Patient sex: F
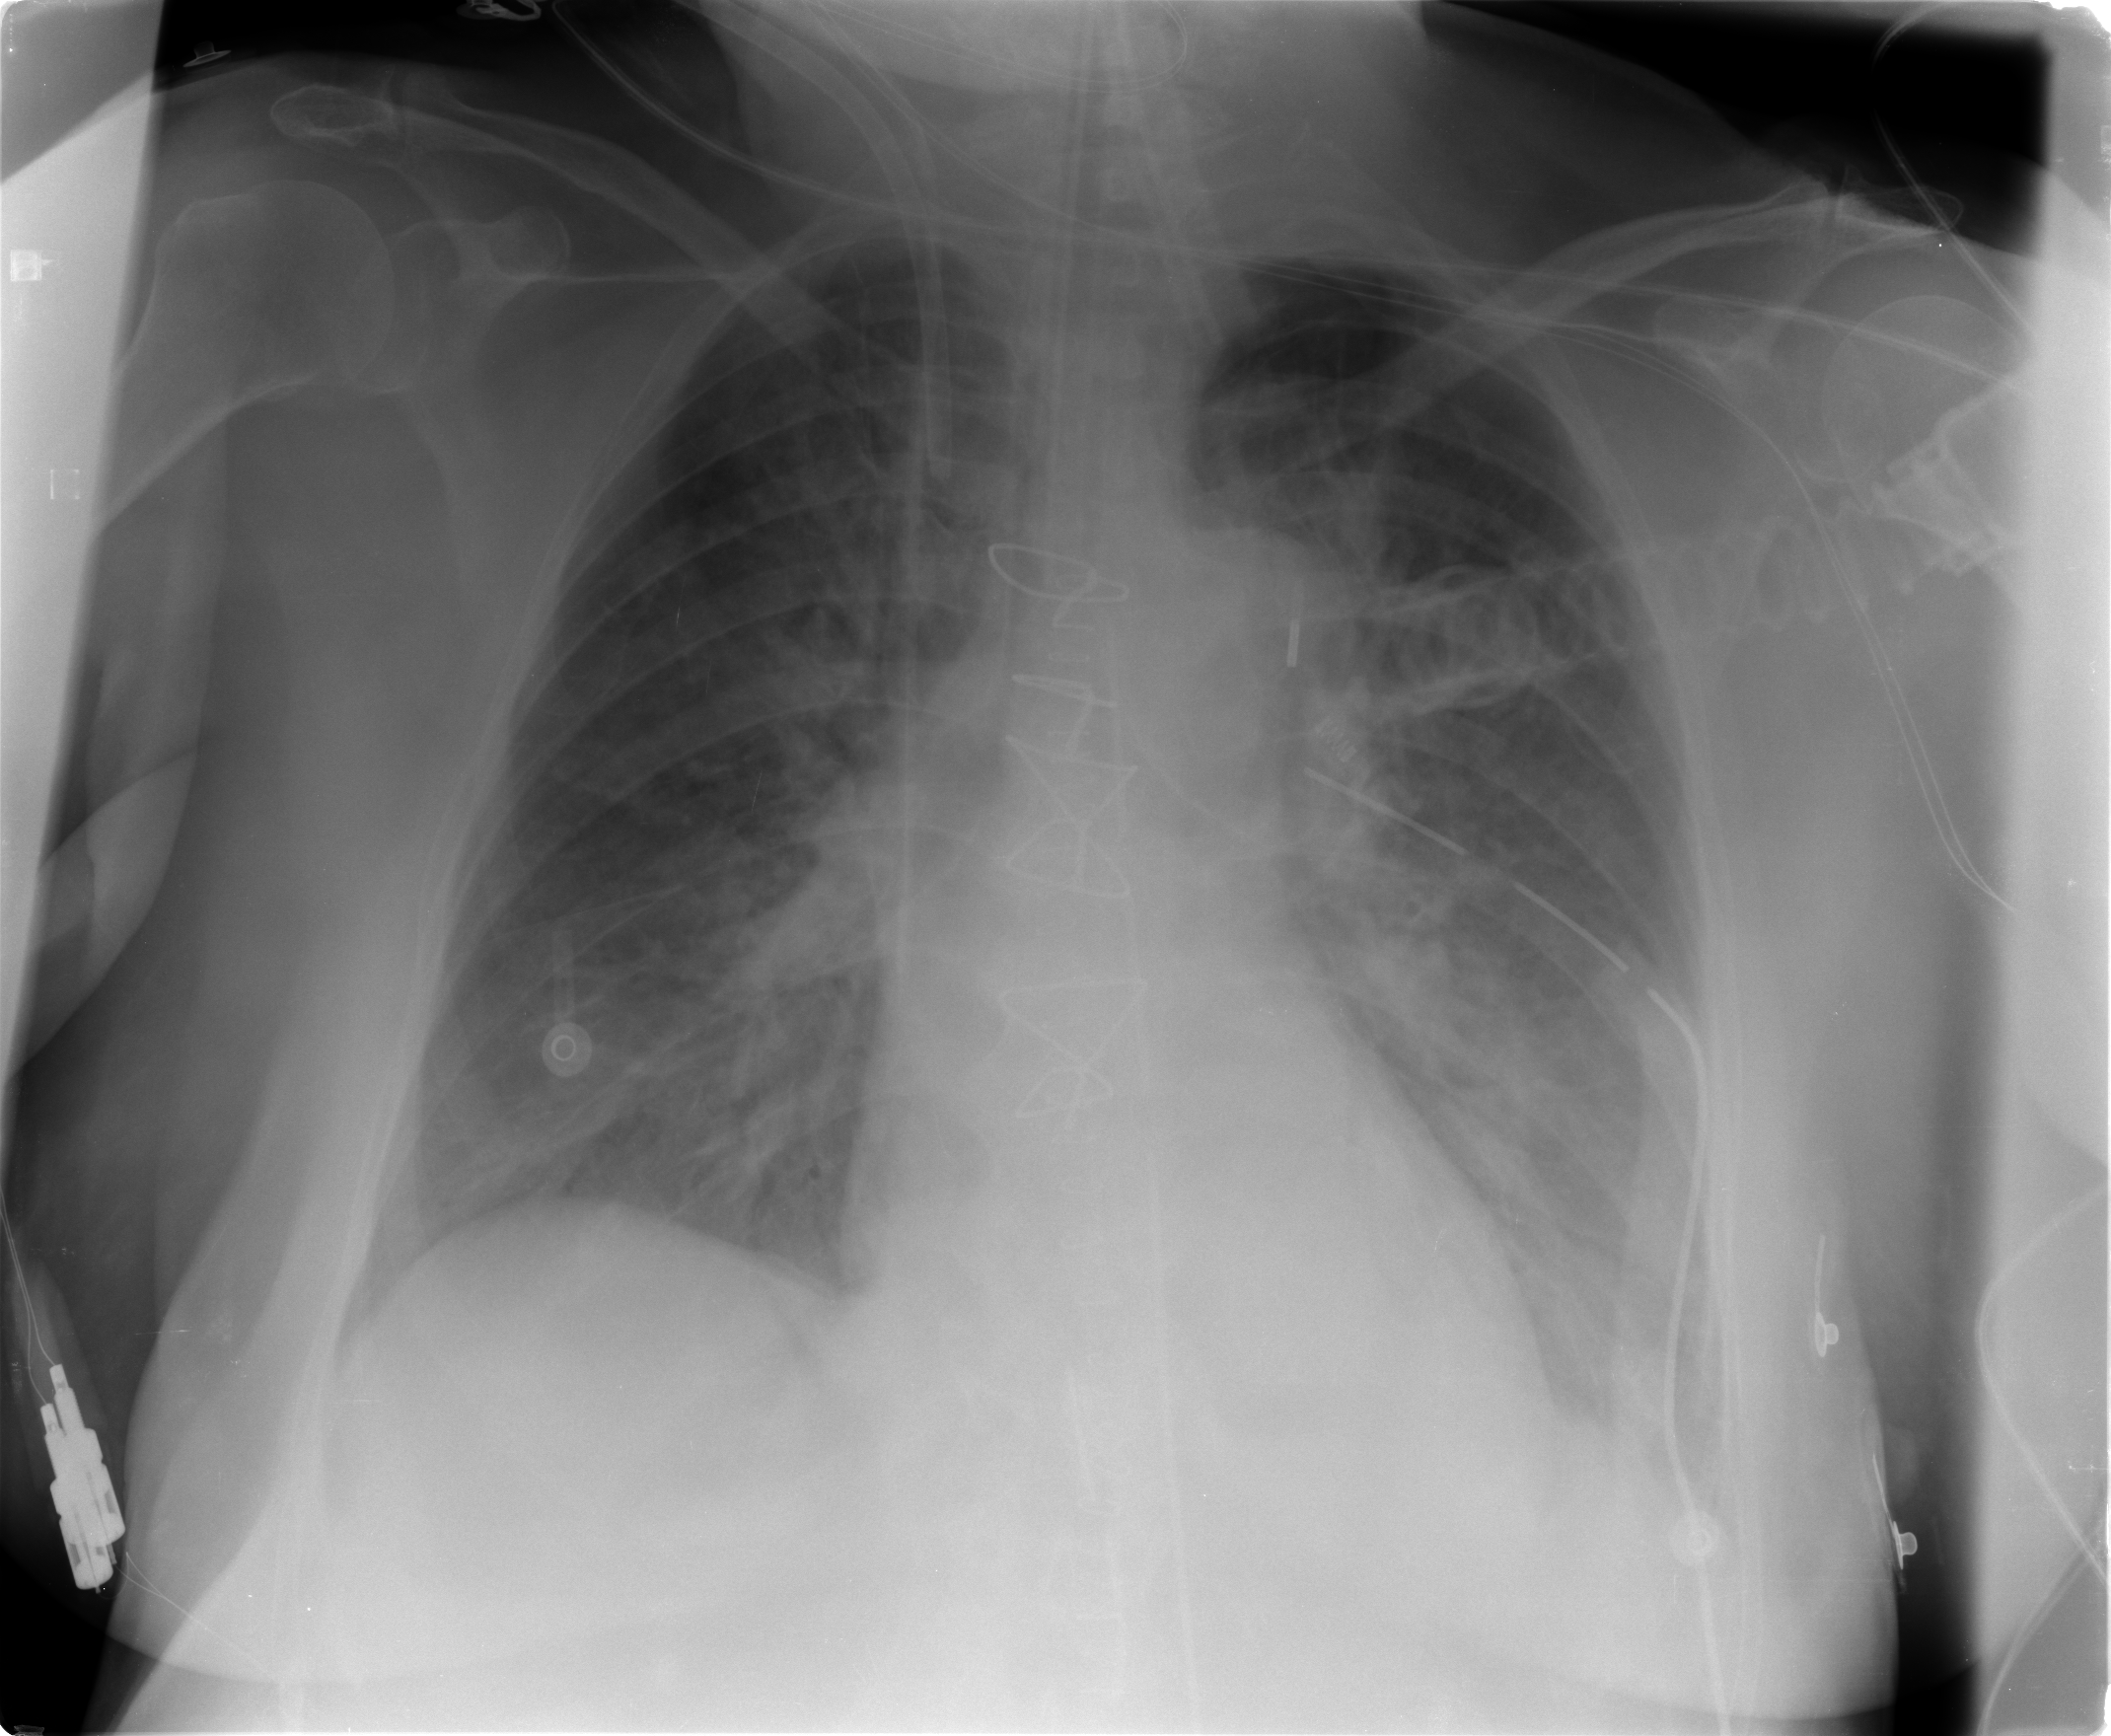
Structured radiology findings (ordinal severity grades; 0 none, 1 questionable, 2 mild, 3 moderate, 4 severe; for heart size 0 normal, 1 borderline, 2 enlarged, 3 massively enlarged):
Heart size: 0
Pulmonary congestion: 2
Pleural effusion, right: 0
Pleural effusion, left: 2
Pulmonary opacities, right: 0
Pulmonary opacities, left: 2
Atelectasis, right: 0
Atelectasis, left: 2